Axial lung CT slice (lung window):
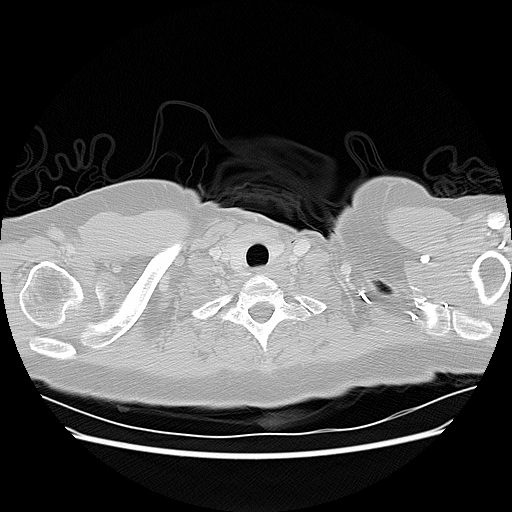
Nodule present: no